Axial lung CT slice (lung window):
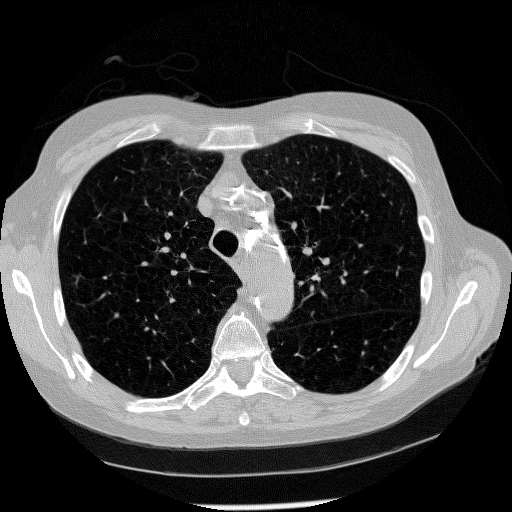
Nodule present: no